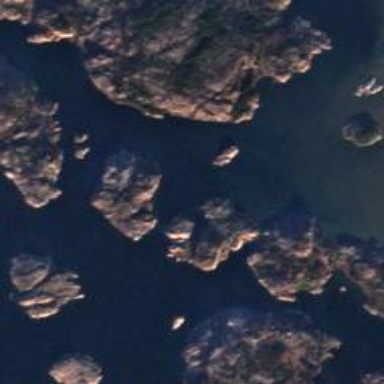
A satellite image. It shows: Beautiful bay with natural surroundings.